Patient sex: F
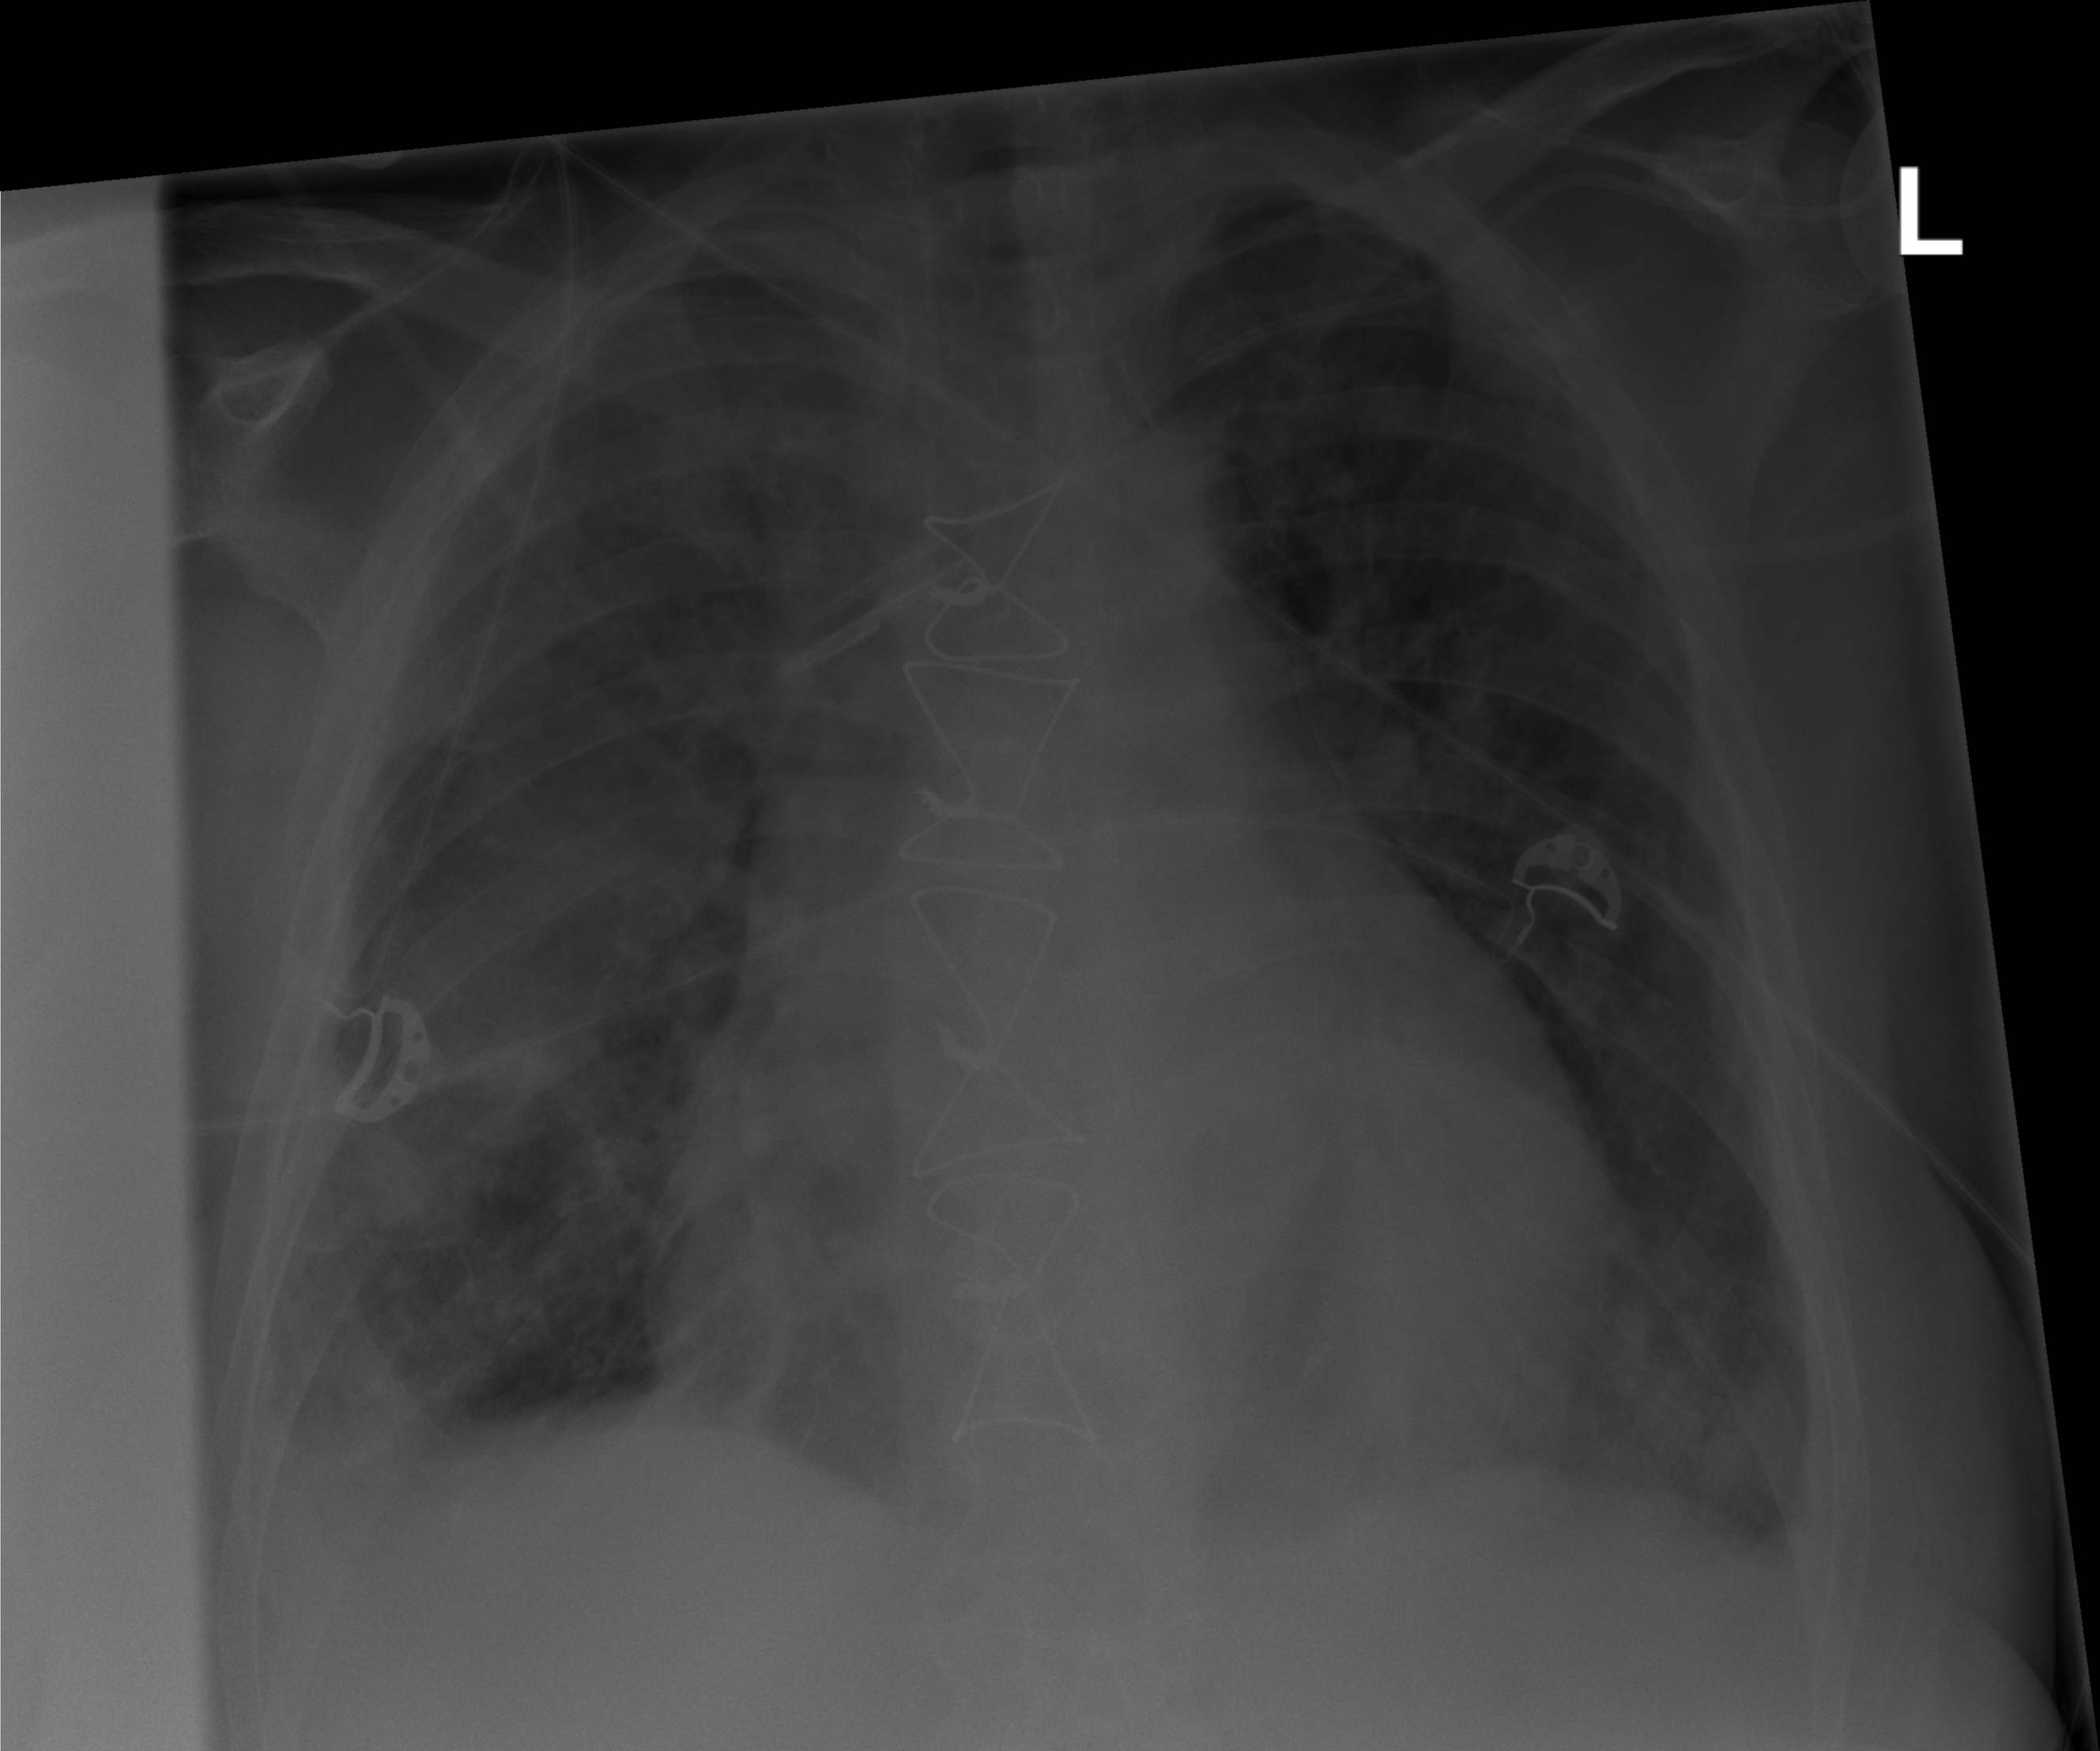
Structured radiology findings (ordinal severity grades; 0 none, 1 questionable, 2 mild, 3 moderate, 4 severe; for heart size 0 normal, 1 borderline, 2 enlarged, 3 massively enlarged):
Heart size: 1
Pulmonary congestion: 2
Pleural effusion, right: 2
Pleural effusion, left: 2
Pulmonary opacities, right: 0
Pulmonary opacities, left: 0
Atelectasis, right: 2
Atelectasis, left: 2